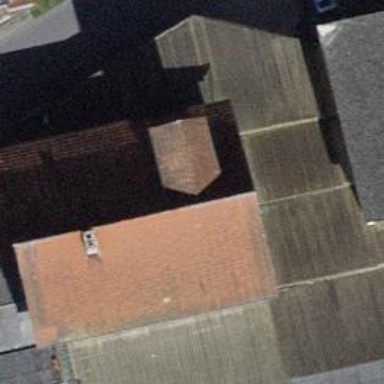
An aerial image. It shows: Building with tiled roof.